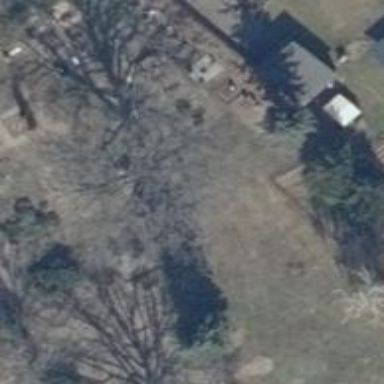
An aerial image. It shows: Single tag "natural: tree."